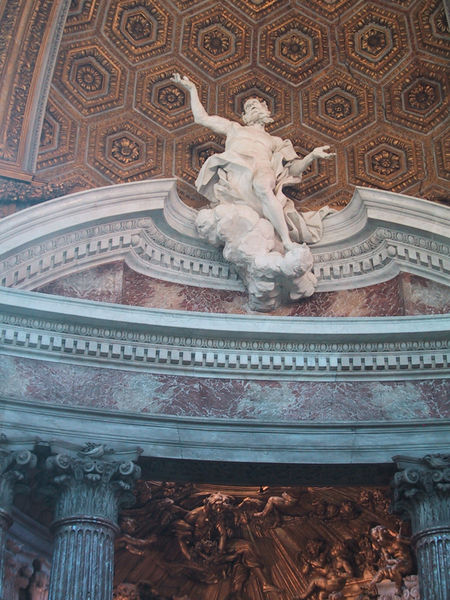
Titel: Rom, S. Andrea al Quirinale
Künstler: Giovanni Lorenzo Bernini
Standort: Rom, S. Andrea al Quirinale (EU - I - Latium)
Schlagwörter: blau, himmel, mann, weiß, wolken, bewegung, braun, marmor, säule, säulen, dach, gebäude, wolke, ornament, bart, architektur, hände, kirche, gold, skulptur, statue, kuppel, detail, verzierung, stuck, foto, fotografie, moses, strahlen, ausgebreitet, gravierung, rom, fries, gesims, voluten, petrus, himmelfahrt, kasettendecke, jonisch, renaissanc